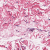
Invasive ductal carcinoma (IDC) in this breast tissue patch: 0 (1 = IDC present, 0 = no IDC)